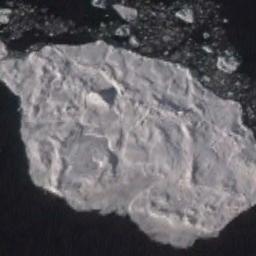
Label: sea_ice